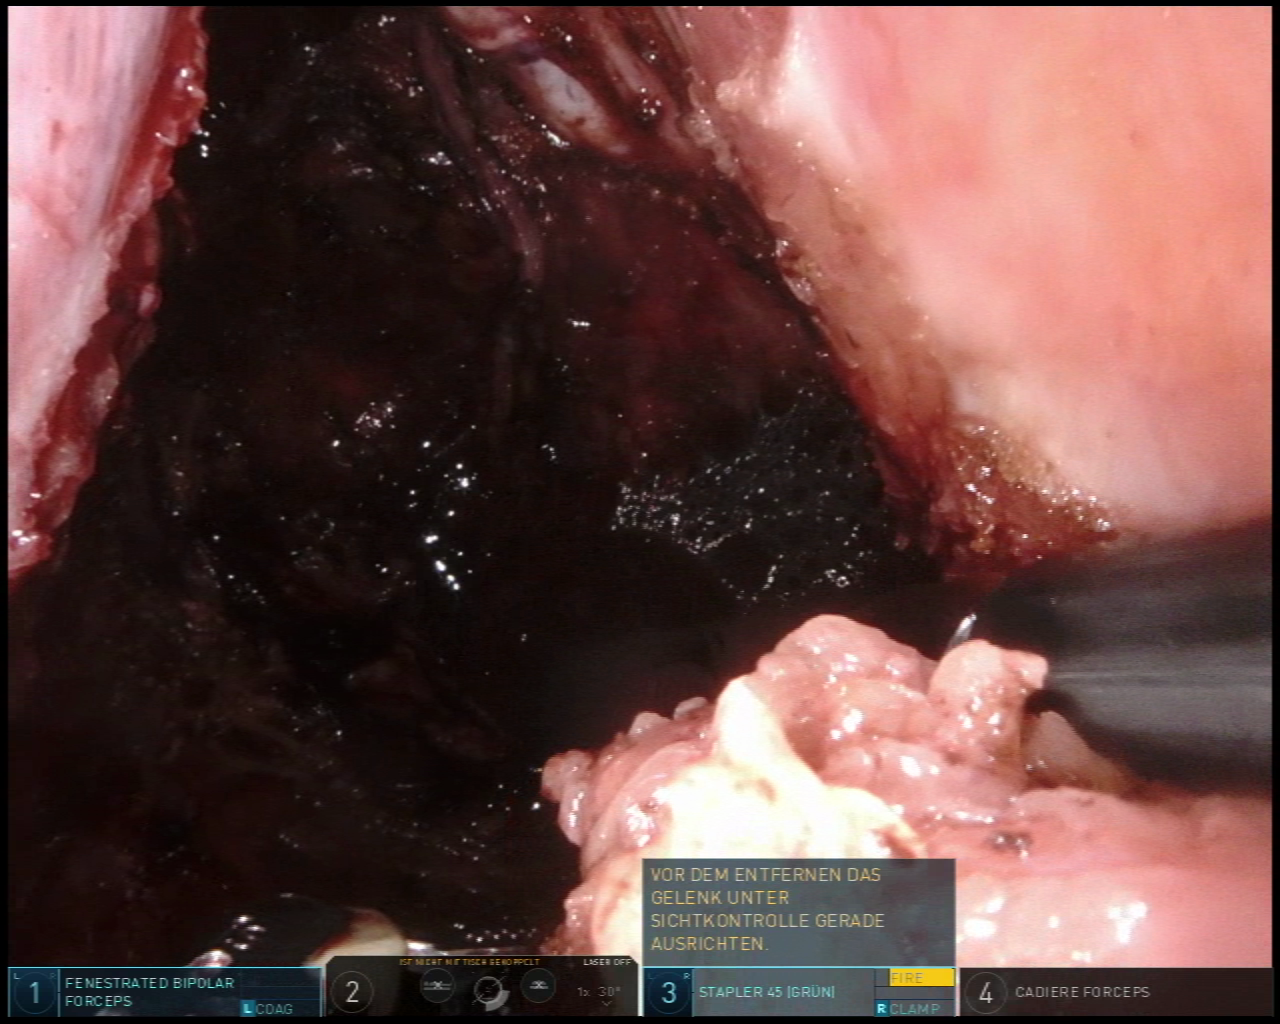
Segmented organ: vesicular_glands
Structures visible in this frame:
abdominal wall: no
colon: no
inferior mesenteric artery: no
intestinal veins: no
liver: no
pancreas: no
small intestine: no
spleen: no
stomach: no
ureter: no
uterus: no
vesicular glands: yes